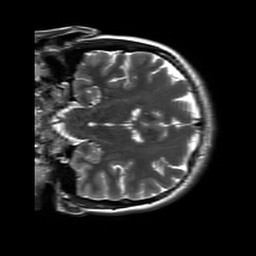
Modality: T2w
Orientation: coronal
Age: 28
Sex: female
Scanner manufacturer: siemens
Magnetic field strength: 3 T
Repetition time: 8.53 s
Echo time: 0.091 s